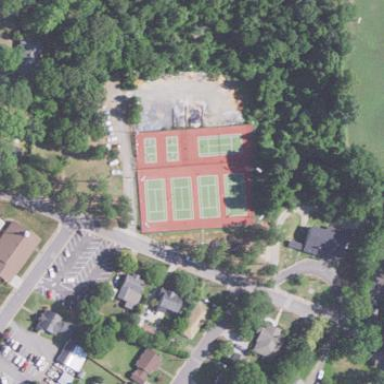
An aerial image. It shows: Tennis court on pitch designated for leisure land.